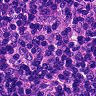
Metastatic tissue present: no